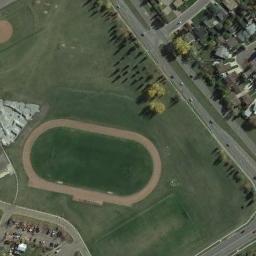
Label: ground_track_field